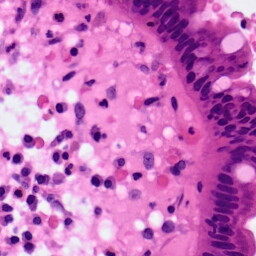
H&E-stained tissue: Pancreatic